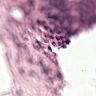
Metastatic tissue present: no